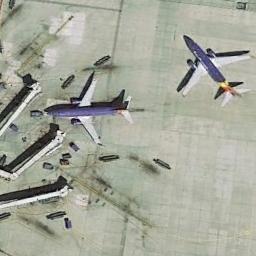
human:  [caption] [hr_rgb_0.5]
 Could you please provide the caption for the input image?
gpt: A purple plane parked next to a boarding bridge and another plane behind it .

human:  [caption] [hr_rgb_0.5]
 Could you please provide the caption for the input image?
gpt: Here are two purple planes and three gates .

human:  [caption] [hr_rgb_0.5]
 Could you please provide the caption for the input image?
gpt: There are two blue planes next to the terminal .

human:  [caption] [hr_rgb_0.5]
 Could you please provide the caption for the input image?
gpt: There are two blue fuselage planes in a clearing, With many containers next to the plane .

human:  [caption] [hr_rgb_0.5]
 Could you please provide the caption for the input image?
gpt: Two planes are on the ground .